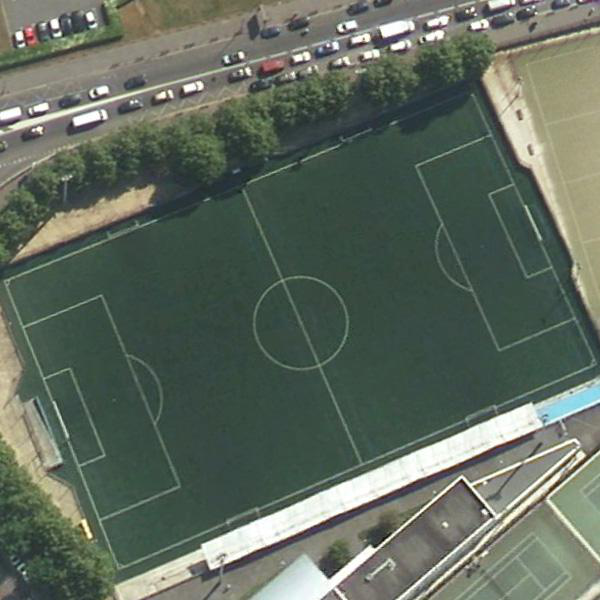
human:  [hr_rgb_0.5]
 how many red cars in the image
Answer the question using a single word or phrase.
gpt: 2